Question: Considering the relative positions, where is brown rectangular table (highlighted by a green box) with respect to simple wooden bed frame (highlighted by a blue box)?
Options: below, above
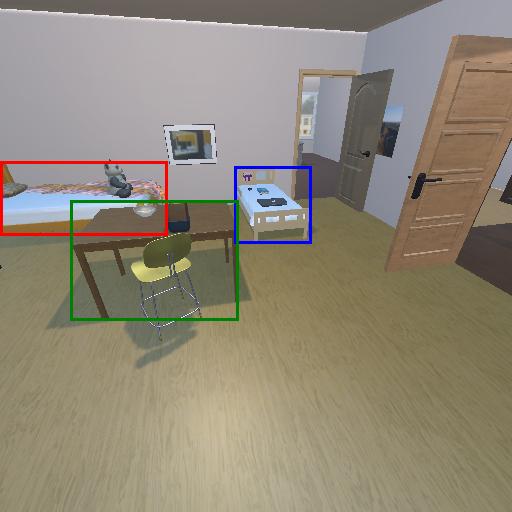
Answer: below